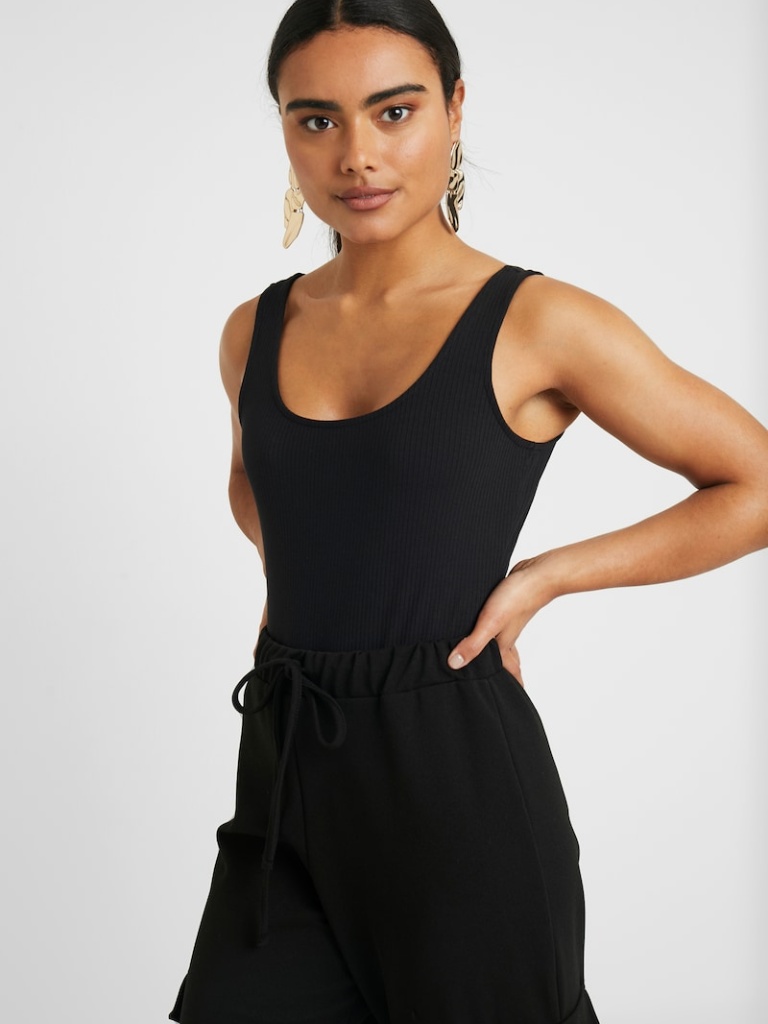
cotton tight sleeveless hip length Fully Tucked in scoop bodysuit